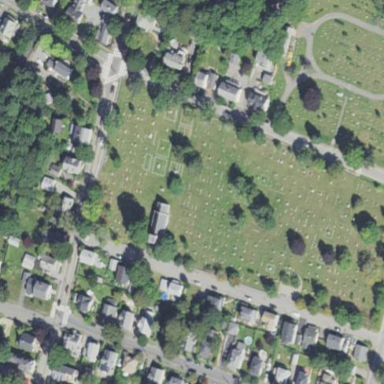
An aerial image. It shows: Cemetery.